Question: What is the value of this measurement?
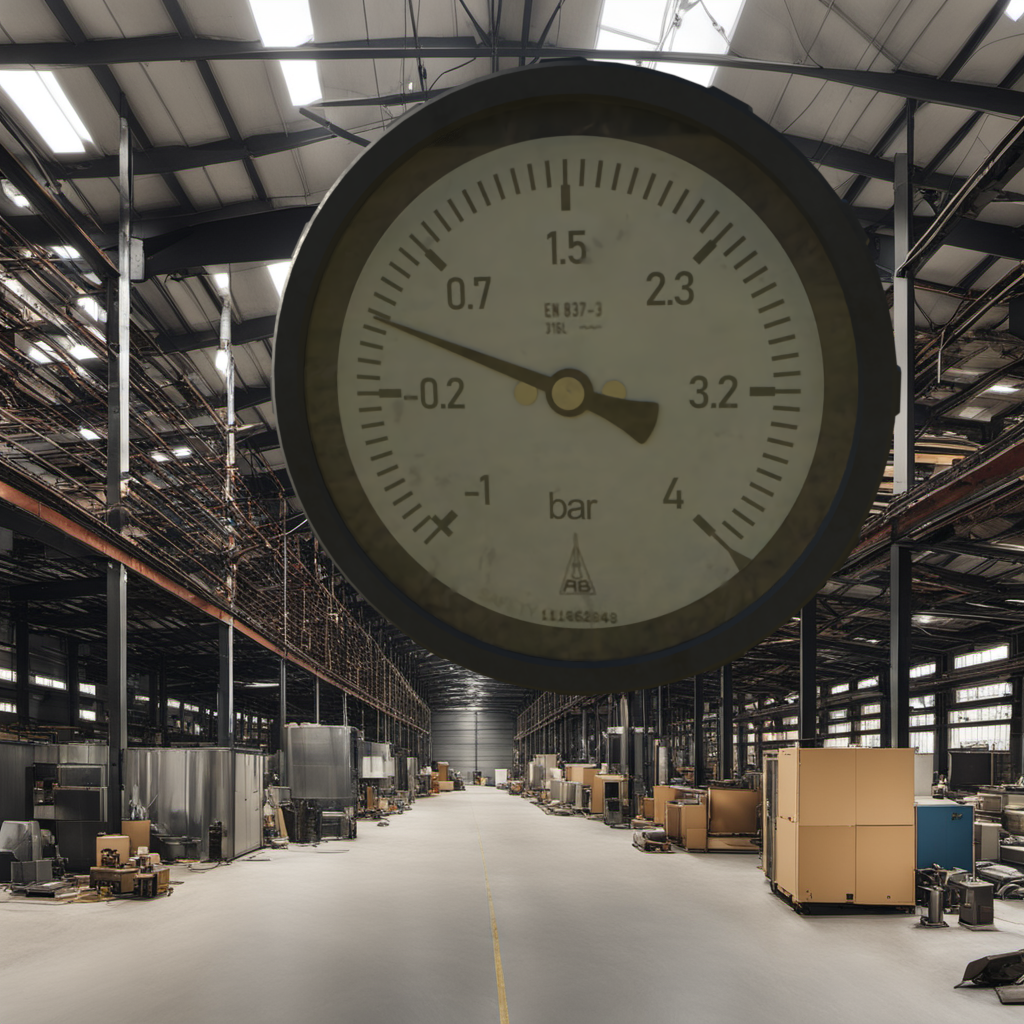
Answer: The result is 0.2
Question: What is the value range of this measurement?
Answer: The range is from -1 to 4
Question: What is the minimum and maximum value range of this measurement?
Answer: The minimum value is -1 and the maximum value is 4